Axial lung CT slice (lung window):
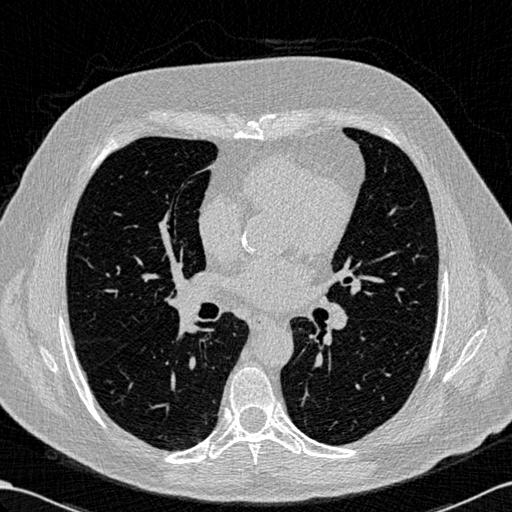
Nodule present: no